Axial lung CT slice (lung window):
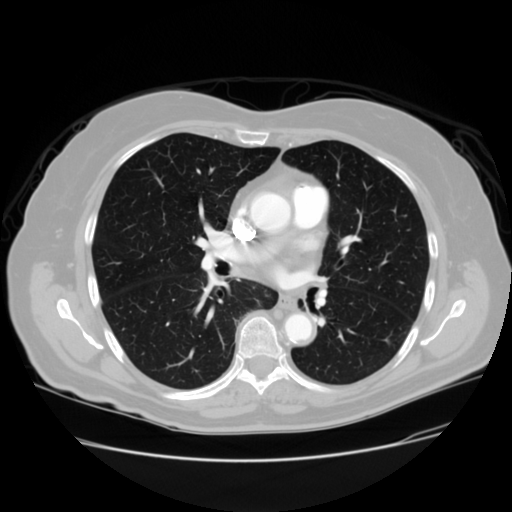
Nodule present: no